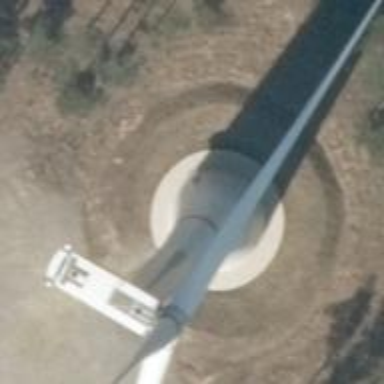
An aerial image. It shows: Wind power generator.